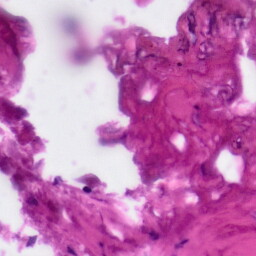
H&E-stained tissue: Tonsil